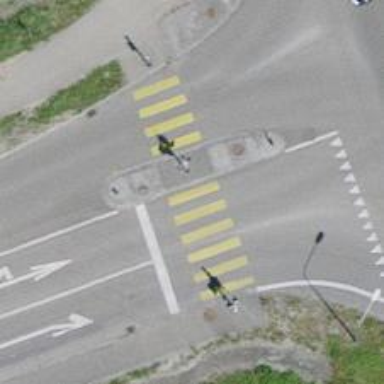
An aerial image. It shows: Road crossing with traffic signals and island.